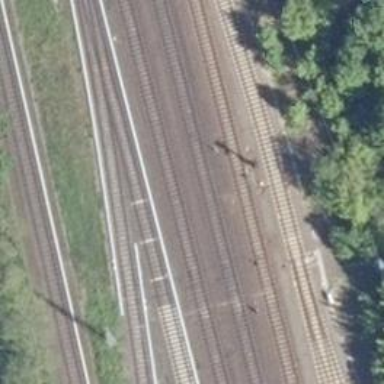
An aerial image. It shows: Railway signal.